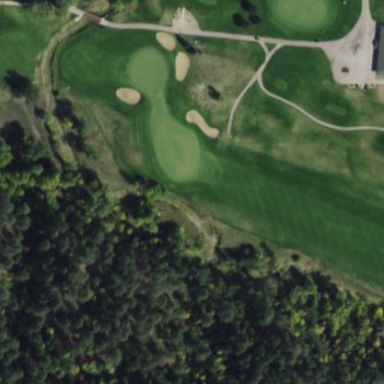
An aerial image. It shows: Golf fairway in the image.